Question: Below is an example of dependency parsing tree.

I want to visualize it on html web page, can any one show me some examples or directions?
I'm familiar with C/C++, Python, but not familiar with html/javascript.
Many thanks!
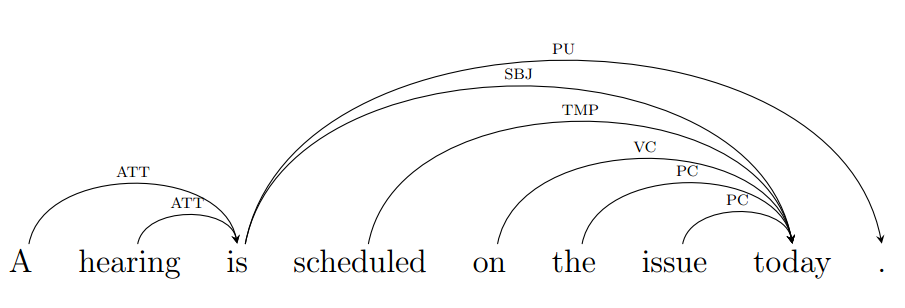
Answer: Covert the output into json and pass it to some js graph library like d3, raphael etc.
<URL>
For example
Parse tree for
> "I am going to do a seminar on NLP at SXSW in Austin."
would be
'''
(ROOT
(S
(NP (PRP I))
(VP (VBP am)
(VP (VBG going)
(S
(VP (TO to)
(VP (VB do)
(NP
(NP (DT a) (NN seminar))
(PP (IN on)
(NP (NNP NLP))))
(PP (IN at)
(NP (NNP SXSW)))
(PP (IN in)
(NP (NNP Austin))))))))
(. .)))
'''
can be transformed to
'''
[{
"data": {
"type": "ROOT"
},
"children": [{
"data": {
"type": "S"
},
"children": [{
"data": {
"type": "NP"
},
"children": [{
"data": {
"type": "PRP"
},
"children": [{
"data": {
"ne": "O",
"word": "I",
"type": "TK",
"pos": "PRP"
},
"children": []
}]
}]
}, {
"data": {
"type": "VP"
},
"children": [{
"data": {
"type": "VBP"
},
"children": [{
"data": {
"ne": "O",
"word": "am",
"type": "TK",
"pos": "VBP"
},
"children": []
}]
}, {
"data": {
"type": "VP"
},
"children": [{
"data": {
"type": "VBG"
},
"children": [{
"data": {
"ne": "O",
"word": "going",
"type": "TK",
"pos": "VBG"
},
"children": []
}]
}, {
"data": {
"type": "S"
},
"children": [{
"data": {
"type": "VP"
},
"children": [{
"data": {
"type": "TO"
},
"children": [{
"data": {
"ne": "O",
"word": "to",
"type": "TK",
"pos": "TO"
},
"children": []
}]
}, {
"data": {
"type": "VP"
},
"children": [{
"data": {
"type": "VB"
},
"children": [{
"data": {
"ne": "O",
"word": "do",
"type": "TK",
"pos": "VB"
},
"children": []
}]
}, {
"data": {
"type": "NP"
},
"children": [{
"data": {
"type": "NP"
},
"children": [{
"data": {
"type": "DT"
},
"children": [{
"data": {
"ne": "O",
"word": "a",
"type": "TK",
"pos": "DT"
},
"children": []
}]
}, {
"data": {
"type": "NN"
},
"children": [{
"data": {
"ne": "O",
"word": "seminar",
"type": "TK",
"pos": "NN"
},
"children": []
}]
}]
}, {
"data": {
"type": "PP"
},
"children": [{
"data": {
"type": "IN"
},
"children": [{
"data": {
"ne": "O",
"word": "on",
"type": "TK",
"pos": "IN"
},
"children": []
}]
}, {
"data": {
"type": "NP"
},
"children": [{
"data": {
"type": "NN"
},
"children": [{
"data": {
"ne": "ORGANIZATION",
"word": "NLP",
"type": "TK",
"pos": "NN"
},
"children": []
}]
}]
}]
}]
}, {
"data": {
"type": "PP"
},
"children": [{
"data": {
"type": "IN"
},
"children": [{
"data": {
"ne": "O",
"word": "at",
"type": "TK",
"pos": "IN"
},
"children": []
}]
}, {
"data": {
"type": "NP"
},
"children": [{
"data": {
"type": "NNP"
},
"children": [{
"data": {
"ne": "ORGANIZATION",
"word": "SXSW",
"type": "TK",
"pos": "NNP"
},
"children": []
}]
}]
}]
}, {
"data": {
"type": "PP"
},
"children": [{
"data": {
"type": "IN"
},
"children": [{
"data": {
"ne": "O",
"word": "in",
"type": "TK",
"pos": "IN"
},
"children": []
}]
}, {
"data": {
"type": "NP"
},
"children": [{
"data": {
"type": "NNP"
},
"children": [{
"data": {
"ne": "LOCATION",
"word": "Austin",
"type": "TK",
"pos": "NNP"
},
"children": []
}]
}]
}]
}]
}]
}]
}]
}]
}, {
"data": {
"type": "."
},
"children": [{
"data": {
"ne": "O",
"word": ".",
"type": "TK",
"pos": "."
},
"children": []
}]
}]
}]
}]
'''
and <URL>.